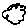
Label: cloud